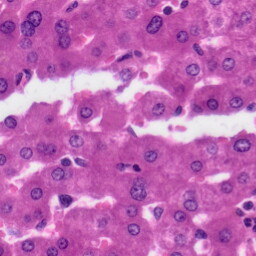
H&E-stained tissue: Liver